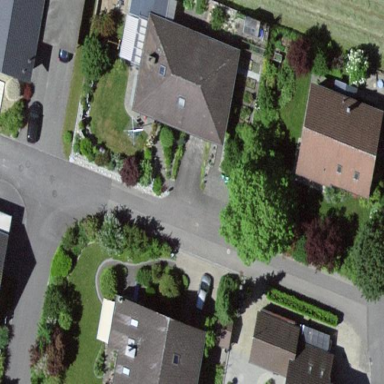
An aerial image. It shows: Detached building.